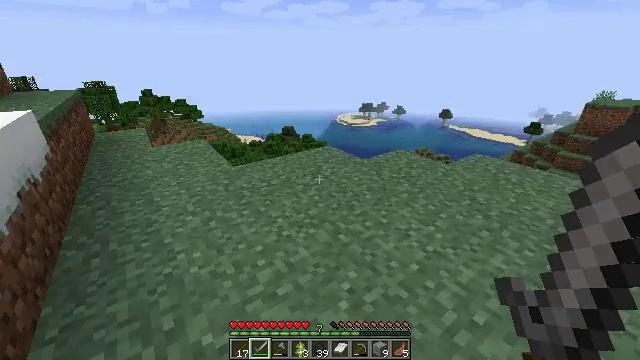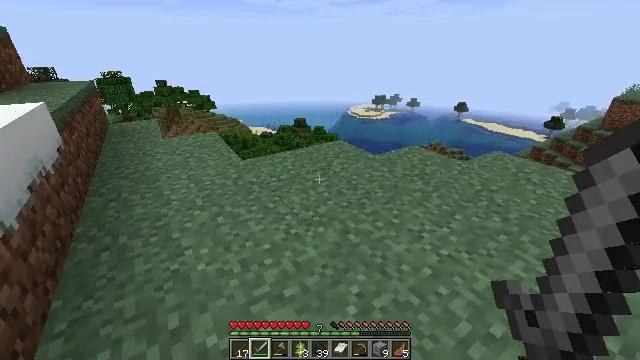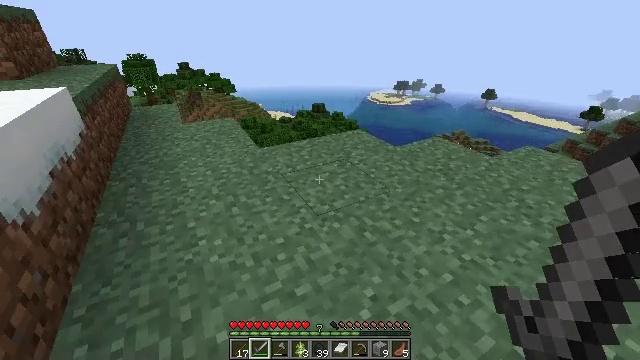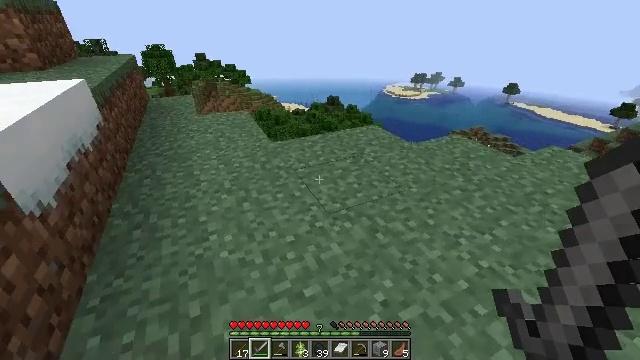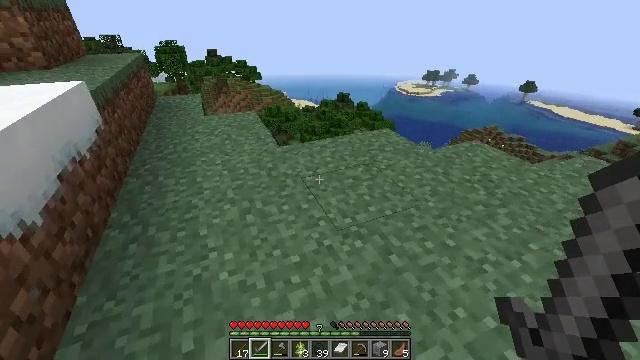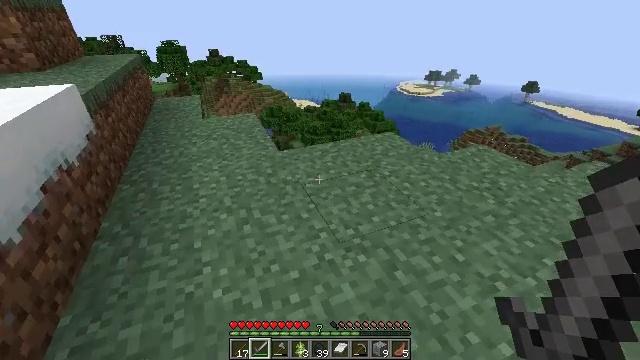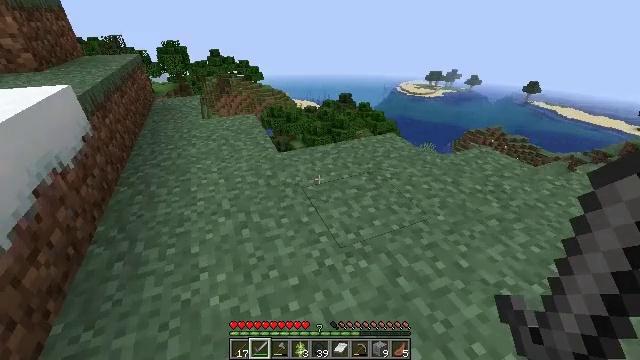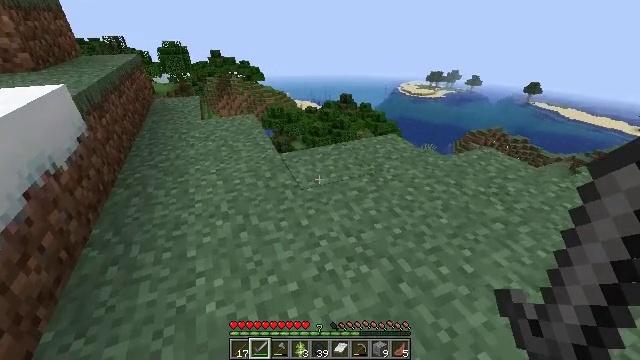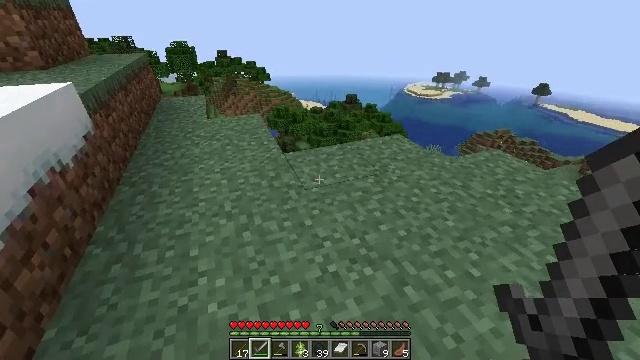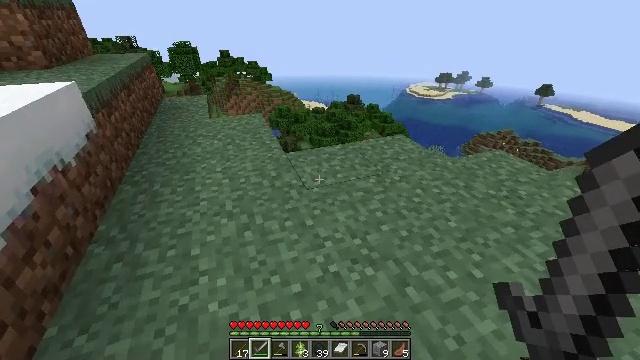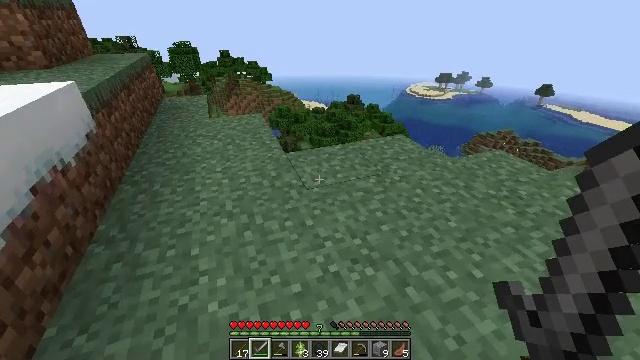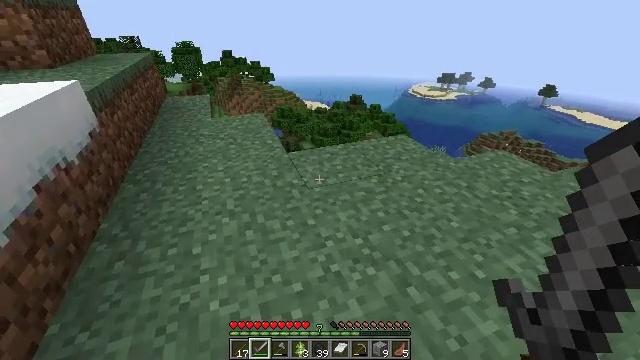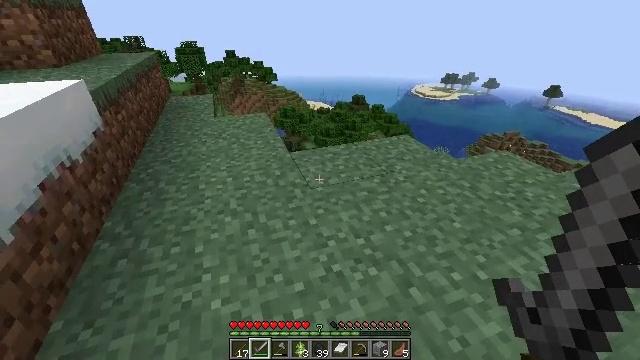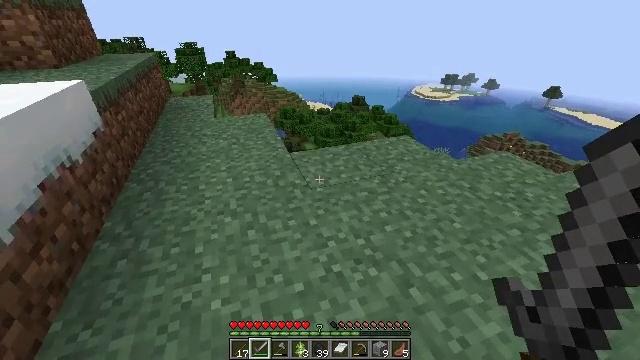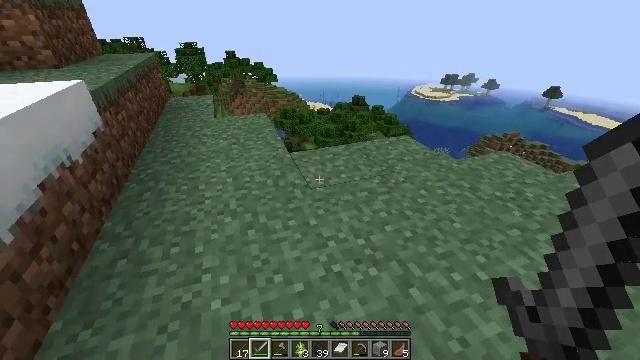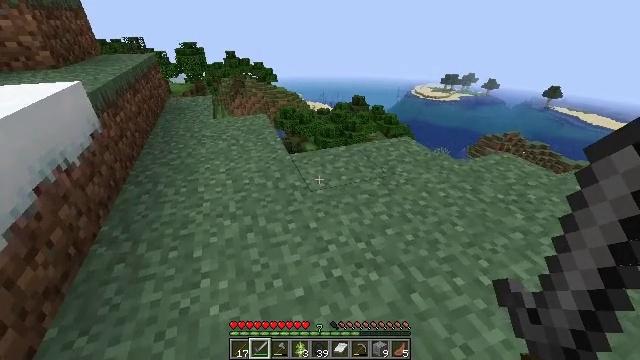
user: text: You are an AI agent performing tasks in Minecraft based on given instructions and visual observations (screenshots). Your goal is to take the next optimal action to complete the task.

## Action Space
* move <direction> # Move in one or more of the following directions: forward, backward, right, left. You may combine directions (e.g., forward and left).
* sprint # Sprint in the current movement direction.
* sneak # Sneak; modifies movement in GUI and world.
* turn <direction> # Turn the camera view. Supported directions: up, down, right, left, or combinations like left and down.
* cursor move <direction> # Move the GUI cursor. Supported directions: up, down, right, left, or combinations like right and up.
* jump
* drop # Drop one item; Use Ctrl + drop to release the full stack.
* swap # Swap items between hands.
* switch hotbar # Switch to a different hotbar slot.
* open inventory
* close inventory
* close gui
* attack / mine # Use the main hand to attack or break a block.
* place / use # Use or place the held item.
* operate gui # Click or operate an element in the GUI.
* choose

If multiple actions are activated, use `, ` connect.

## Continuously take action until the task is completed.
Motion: motion action
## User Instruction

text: Gather oak leaves by attacking.
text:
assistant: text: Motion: move forward, turn left and down
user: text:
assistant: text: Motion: move forward, turn left and down
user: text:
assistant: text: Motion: move forward, turn left and down
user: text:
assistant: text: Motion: move forward, turn left
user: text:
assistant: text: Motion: no_op
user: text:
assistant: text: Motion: no_op
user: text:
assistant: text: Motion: no_op
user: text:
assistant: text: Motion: turn left
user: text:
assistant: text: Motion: no_op
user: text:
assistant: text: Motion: no_op
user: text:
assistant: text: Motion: no_op
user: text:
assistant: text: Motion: no_op
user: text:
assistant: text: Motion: no_op
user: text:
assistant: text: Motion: no_op
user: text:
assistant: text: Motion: move forward
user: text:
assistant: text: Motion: move forward
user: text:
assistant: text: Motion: move forward
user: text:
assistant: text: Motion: move forward
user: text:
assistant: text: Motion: move forward
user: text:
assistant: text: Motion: no_op
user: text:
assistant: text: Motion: no_op
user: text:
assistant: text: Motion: turn right
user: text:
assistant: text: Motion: turn right
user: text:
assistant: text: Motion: turn right
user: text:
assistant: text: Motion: turn right
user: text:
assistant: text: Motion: turn right and down
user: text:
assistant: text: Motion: turn right
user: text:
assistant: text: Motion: move forward, turn right
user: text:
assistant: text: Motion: move forward, turn right
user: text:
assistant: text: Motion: move forward